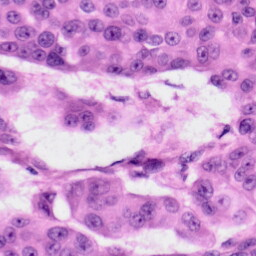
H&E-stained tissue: Skin